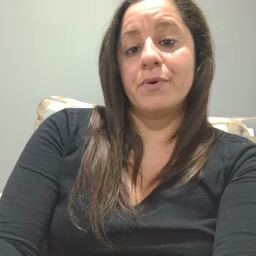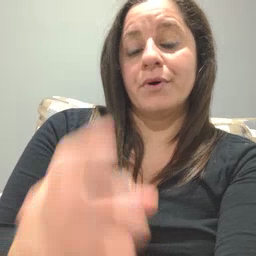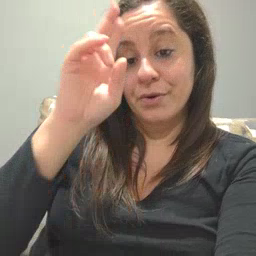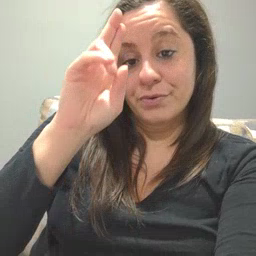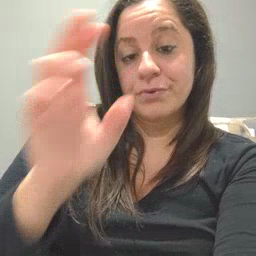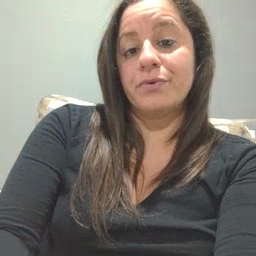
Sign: uncle